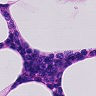
Metastatic tissue present: no